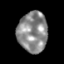
Tissue: skin
Cell type: Epithelial cells
Senescence score: 0.2864
Nuclear area (px): 1180
Mean DAPI intensity: 138.997